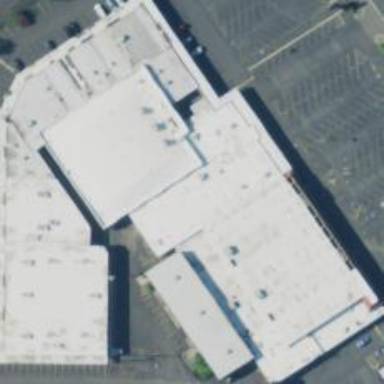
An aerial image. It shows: Mall building.